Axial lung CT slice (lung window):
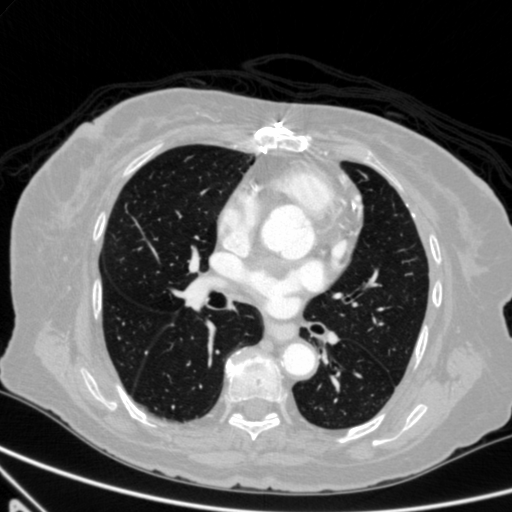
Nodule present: no